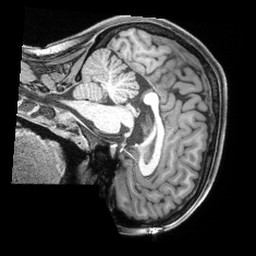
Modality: T1w
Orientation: sagittal
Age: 28
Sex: female
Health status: healthy
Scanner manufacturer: siemens
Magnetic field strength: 3 T
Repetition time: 2.4 s
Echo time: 0.00194 s